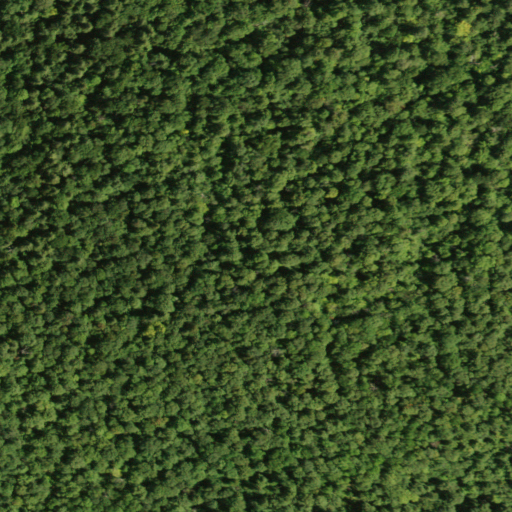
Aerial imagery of mountain in New York named Guideboard Hill containing deciduous forest, mixed forest, and evergreen forest